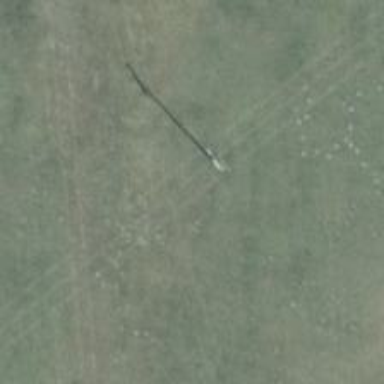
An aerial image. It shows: Power pole.